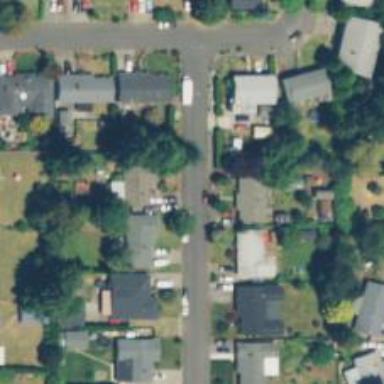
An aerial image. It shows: Residential road with sidewalk on the left side.